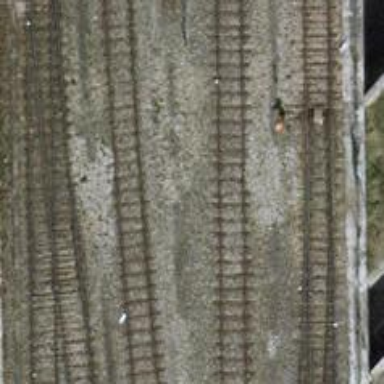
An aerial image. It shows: Siding railway track with one rail.